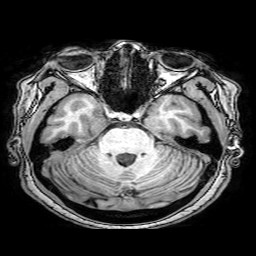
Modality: T1w
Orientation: coronal
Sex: female
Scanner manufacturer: philips
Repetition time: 0.008185 s
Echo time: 0.00376 s